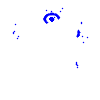
Particle: electron